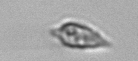
Label: Oxytoxum